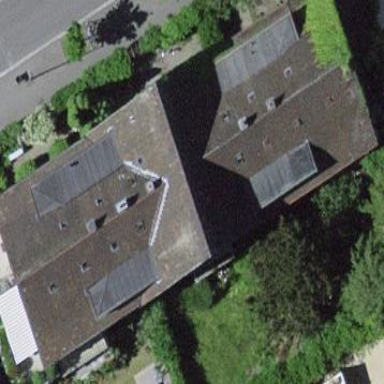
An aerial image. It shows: Office building.